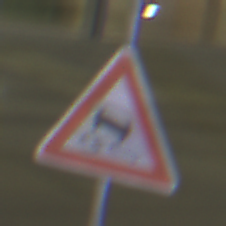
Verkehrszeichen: SchleuderOderRutschgefahr
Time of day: Night
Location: Outdoor (Urban)
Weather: PartlyCloudy
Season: NotSpecified
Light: Artificial